Question: I have a table with 8 columns inside, I know, that 3 last columns will always be 32 pixel wide, as they contain always the same content. I need to make rest 5 columns equally sized and fill the rest of the space left by fixed td's.
I have following css:
'''
.myTable{
width:100%;
border-color:black;
border-width:1px;
}
.fixedTd{
width:32px;
}
'''
and my markup:
'''
<table class="myTable">
<tr>
<td>Some short content</td>
<td>Some slightly longer content inside</td>
<td>Some very very loooooooong content to show, that columns are not equally sized</td>
<td>Not so long content</td>
<td>Tiny content</td>
<td class="fixedTd"></td>
<td class="fixedTd"></td>
<td class="fixedTd"></td>
</tr>
</table>
'''
I've tried adding 'table-layout:fixed;' to table class, but in this case 'fixedTd' does not override the style - all the tds become equal width.

Any ideas how to achieve the result I expect?
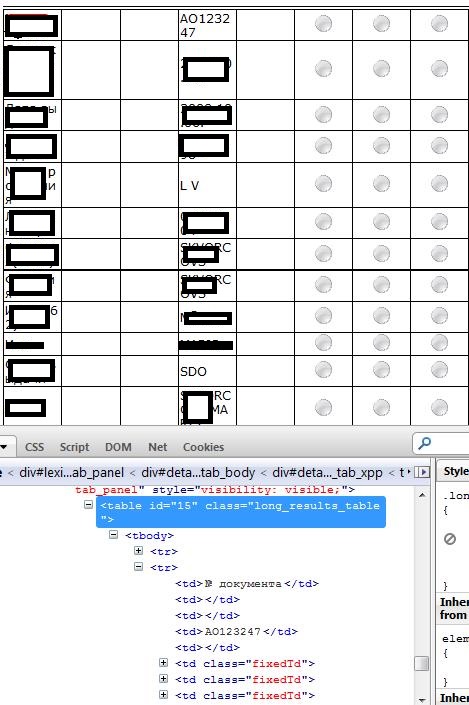
Answer: Using your current markup... adding 'table-layout:fixed;' works
<URL>
'''
.myTable{
width:100%;
border: 1px solid black;
table-layout:fixed;
}
td
{
height: 30px;
background: pink;
}
.fixedTd{
width:32px;
}
'''